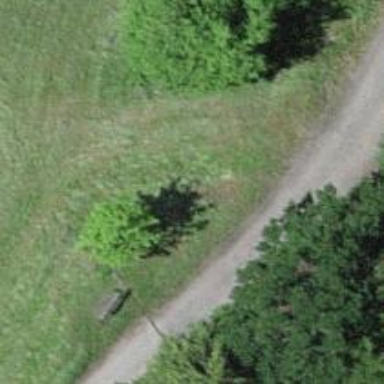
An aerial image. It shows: Bench.